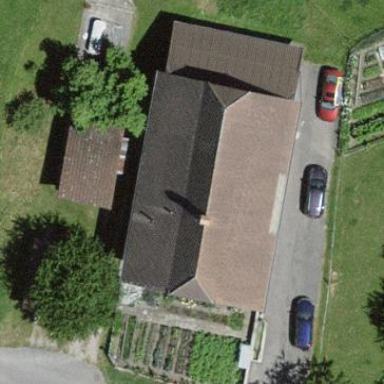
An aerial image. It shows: Farmyard area.